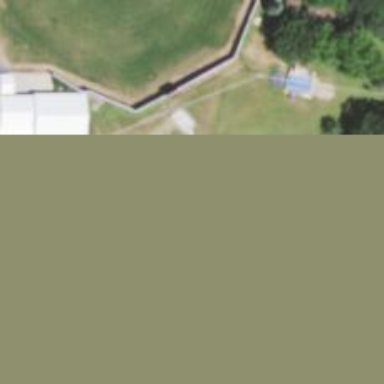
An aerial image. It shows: Disc golf tee area.